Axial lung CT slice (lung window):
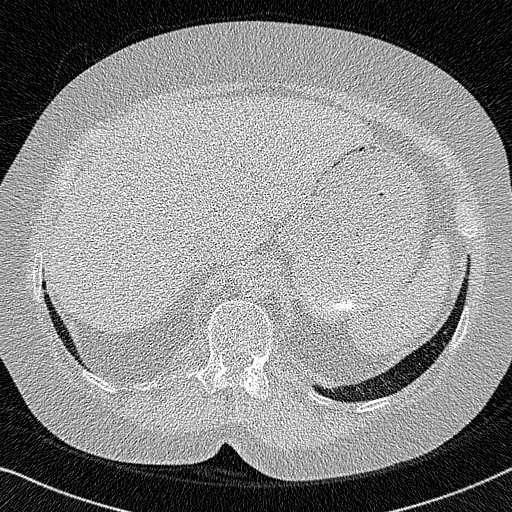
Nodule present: no